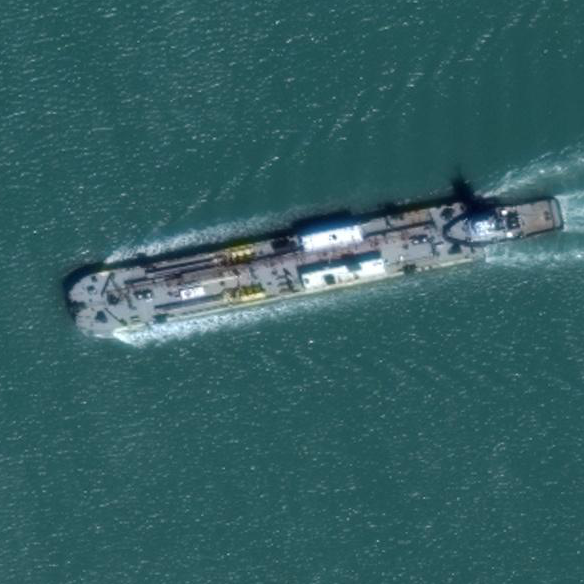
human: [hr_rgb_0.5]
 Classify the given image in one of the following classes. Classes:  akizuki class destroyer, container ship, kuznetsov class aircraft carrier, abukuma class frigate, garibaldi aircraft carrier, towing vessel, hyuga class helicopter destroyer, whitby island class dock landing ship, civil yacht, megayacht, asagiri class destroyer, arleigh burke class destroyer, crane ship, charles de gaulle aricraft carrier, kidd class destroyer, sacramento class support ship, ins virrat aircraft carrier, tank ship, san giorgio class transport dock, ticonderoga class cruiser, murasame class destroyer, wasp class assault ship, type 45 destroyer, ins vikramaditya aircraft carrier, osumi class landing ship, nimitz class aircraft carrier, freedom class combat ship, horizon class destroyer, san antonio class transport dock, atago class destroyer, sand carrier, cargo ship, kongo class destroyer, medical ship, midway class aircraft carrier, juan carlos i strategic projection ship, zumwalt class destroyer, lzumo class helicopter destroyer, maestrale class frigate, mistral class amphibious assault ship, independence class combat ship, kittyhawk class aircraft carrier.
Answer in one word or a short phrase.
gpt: Tank ship